Question: I have got a problem with programmatically created 'LinearLayout' contains into design time created 'GridView'.
'''
public class page2 extends Fragment
{
public View rootView;
public View onCreateView(LayoutInflater inflater, ViewGroup container,
Bundle savedInstanceState) {
rootView = inflater.inflate(R.layout.page2, container, false);
String [] rings=
{
"1 para", "8.30 - 10.05", "8.30 - 9.15
9.20 - 10.05",
"2 para", "10.15 -- 11.50", "10.15 - 11.00
11.05 - 11.50",
"3 para", "12.30 -- 14.05", "12.30 - 13.15
13.20 - 14.05",
"4 para", "14.15 -- 15.50", "14.15 - 15.00
15.05 - 15.50",
"5 para", "16.00 -- 17.35", "16.00 - 16.45
16.50 - 17.35",
"6 para", "17.45 -- 19.20", "17.45 - 18.30
18.35 - 19.20",
"7 para", "19.25 -- 21.00", "19.25 - 20.10
20.15 - 21.00"
};
LinearLayout[] layer = new LinearLayout[ 21 ];
for( int i = 0; i < layer.length; i++ )
{
layer[ i ] = createcell( rings[ i ] );
}
ArrayAdapter adapter = new ArrayAdapter<LinearLayout>(rootView.getContext(), R.layout.item, R.id.tvText, layer);
GridView gvMain = (GridView) rootView.findViewById(R.id.gridView);
gvMain.setAdapter(adapter);
gvMain.setNumColumns(3);
return rootView;
}
public LinearLayout createcell (String value)
{
LinearLayout layout = new LinearLayout(rootView.getContext());
//layout.setLayoutParams(new LinearLayout.LayoutParams(LinearLayout.LayoutParams.WRAP_CONTENT, LinearLayout.LayoutParams.WRAP_CONTENT));
//TextView titleView = new TextView(rootView.getContext());
//LinearLayout.LayoutParams lparams = new LinearLayout.LayoutParams(LinearLayout.LayoutParams.WRAP_CONTENT, LinearLayout.LayoutParams.WRAP_CONTENT);
//titleView.setLayoutParams(lparams);
//titleView.setTextAppearance(rootView.getContext(), android.R.attr.textAppearanceLarge);
//titleView.setText( value );
//layout.addView(titleView);
return layout;
}
}
'''
What's wrong with my code.
Screenshot of result in compiled app:

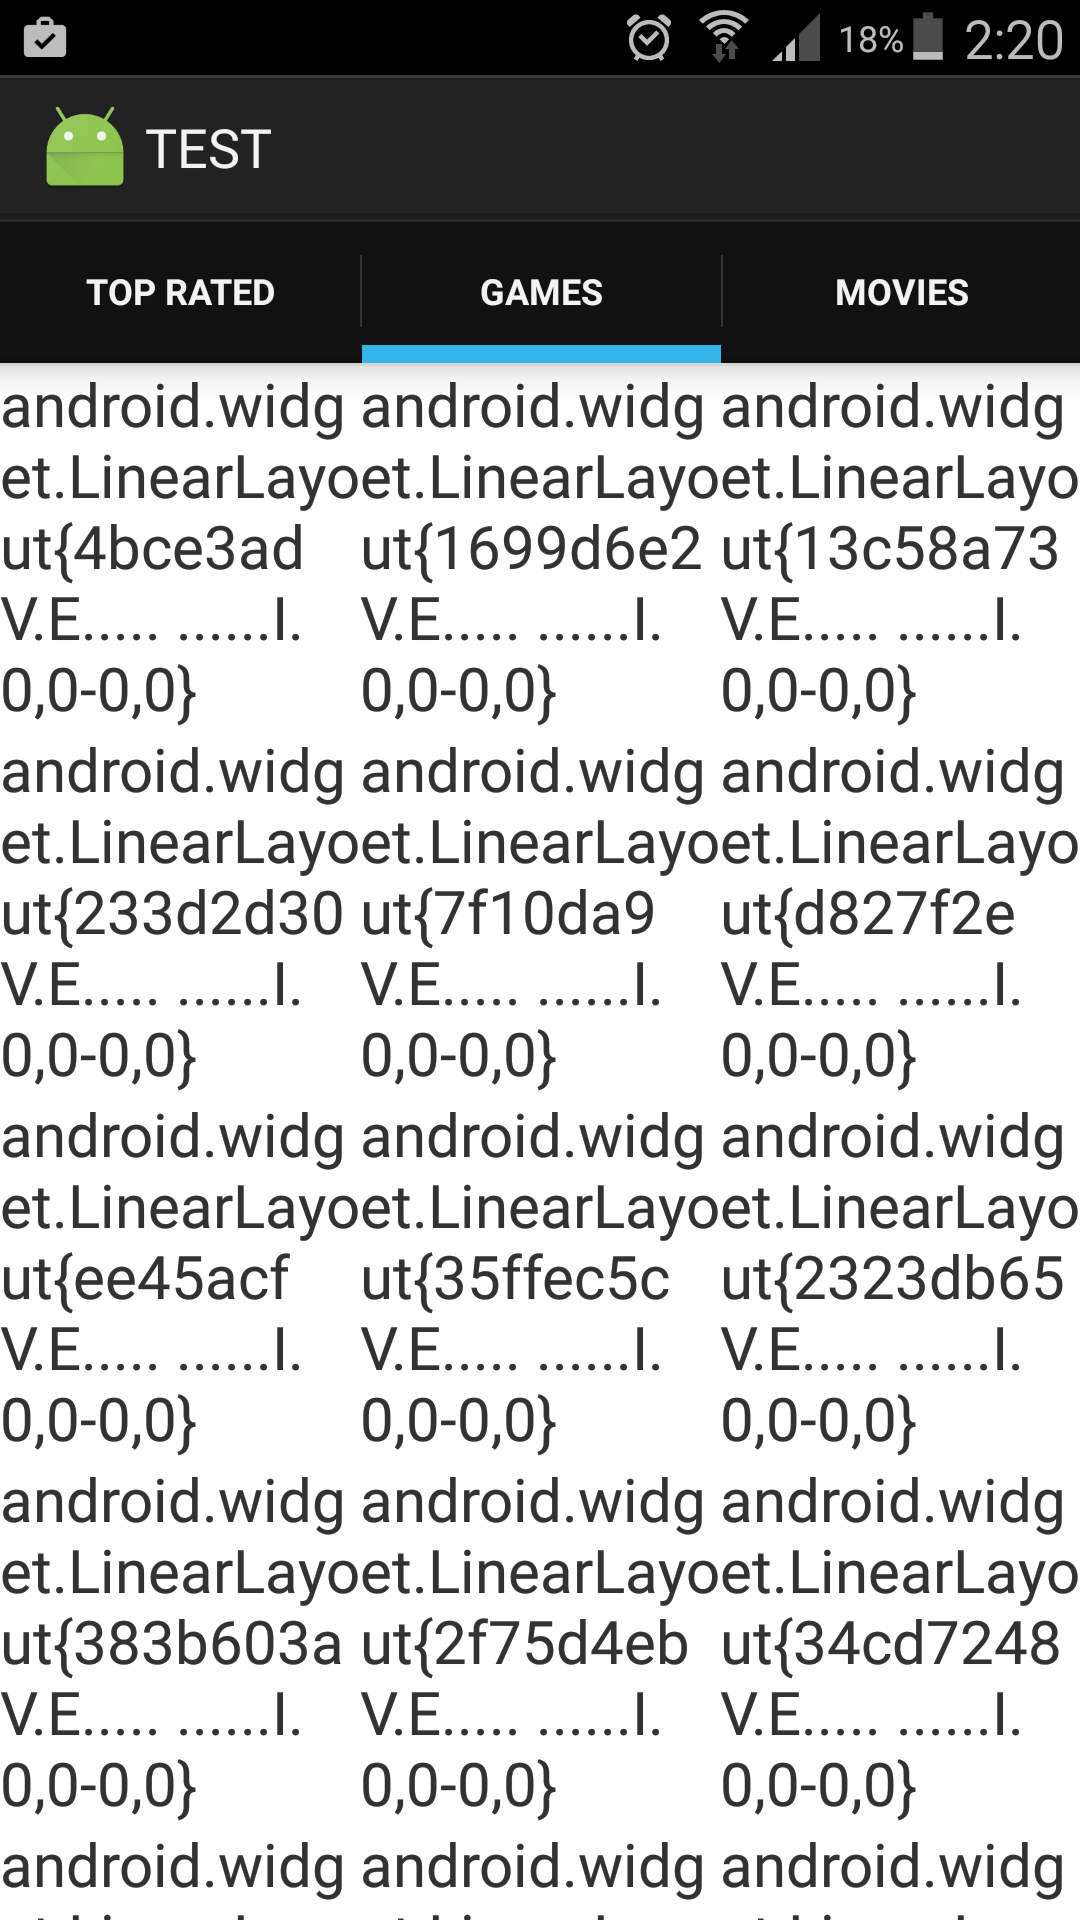
Answer: ArrayAdapter should have data and not views in it.
ArrayAdapter adapter = new ArrayAdapter<>(..., );
You can look here for more info: <URL>
If you really want to add LinearLayout in each cell of GridView, you have to create your custome Adapter and implement 'public View getView(int position, View convertView, ViewGroup parent)'